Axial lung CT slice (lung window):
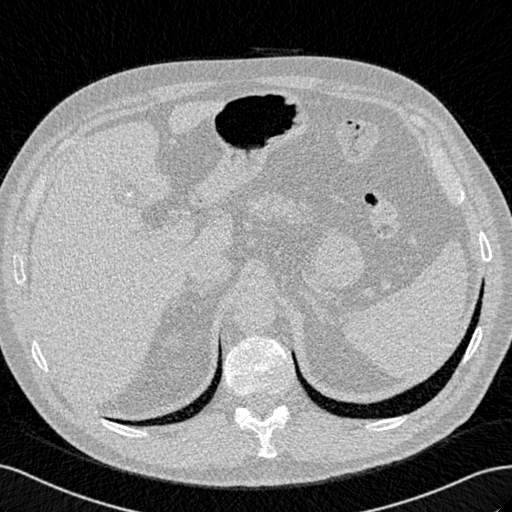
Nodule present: no